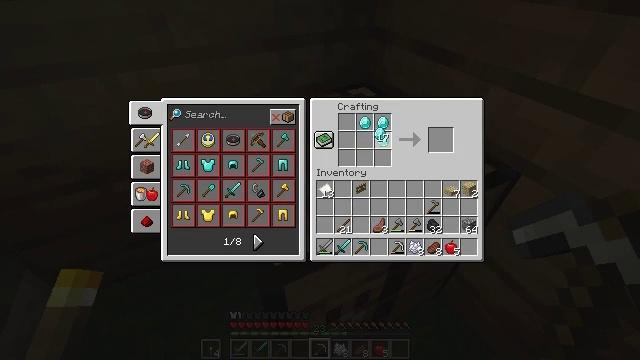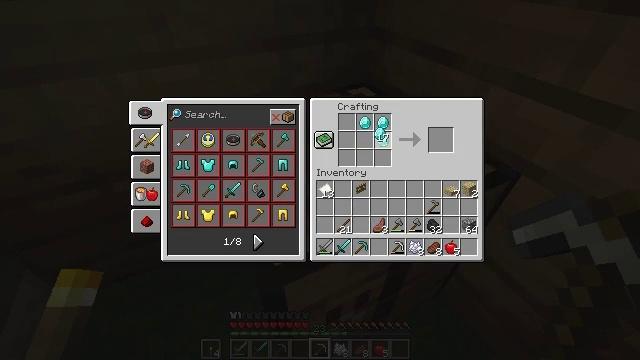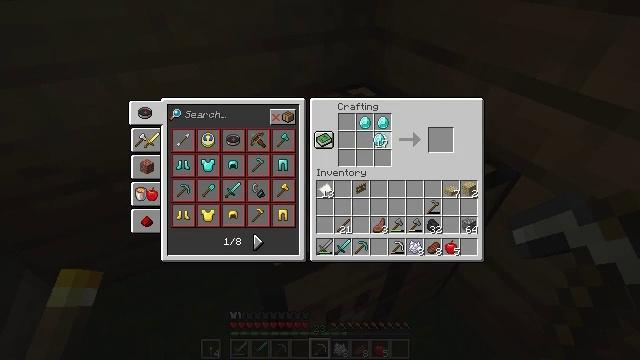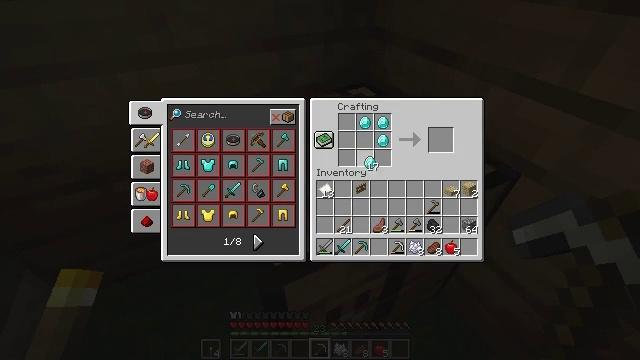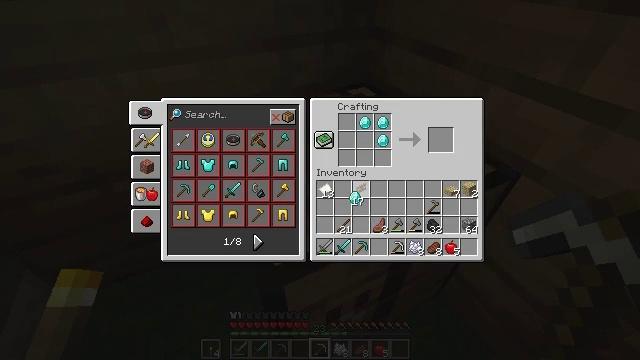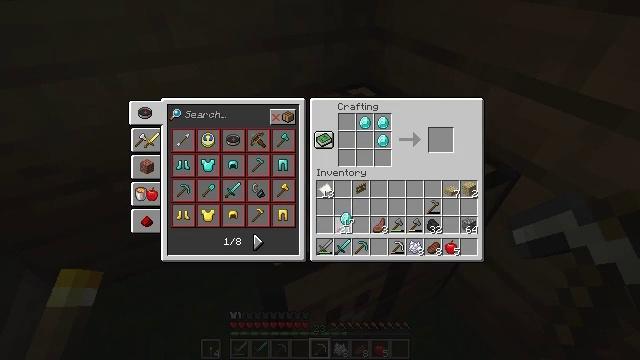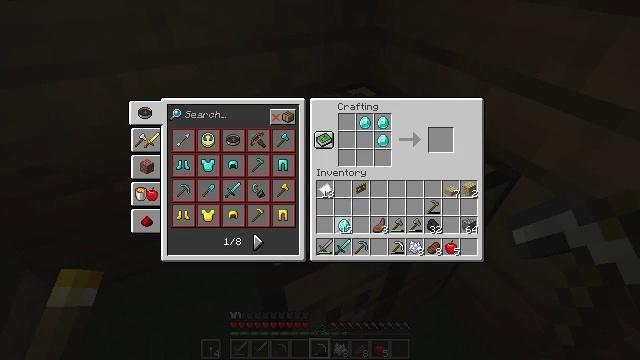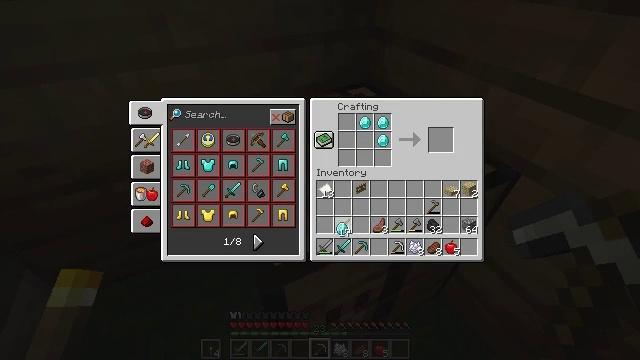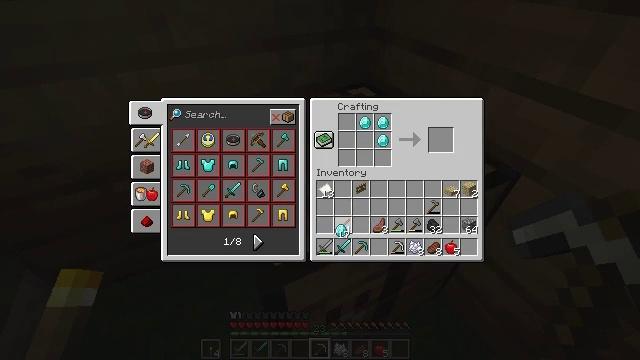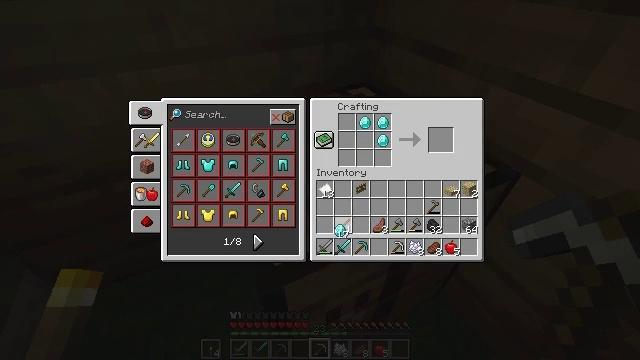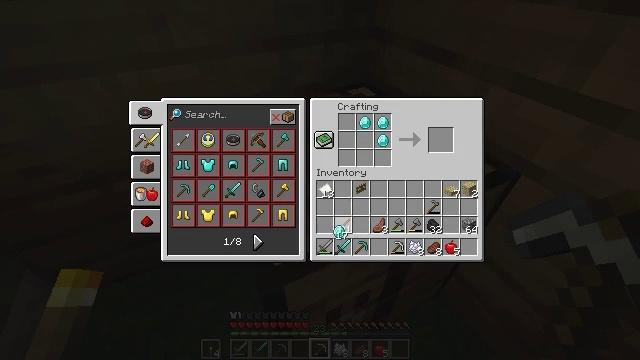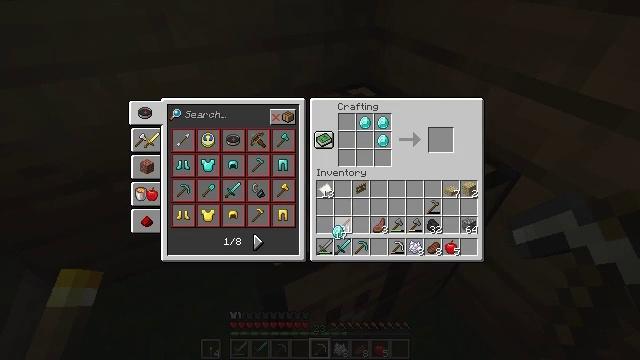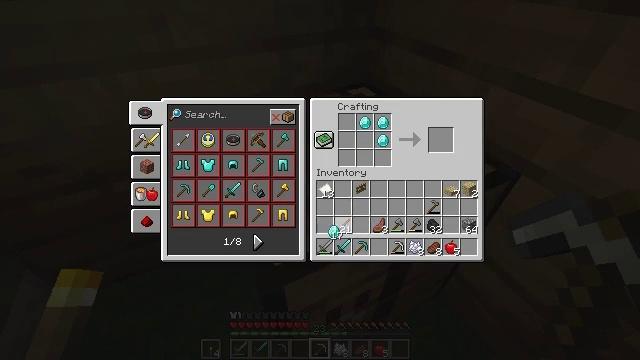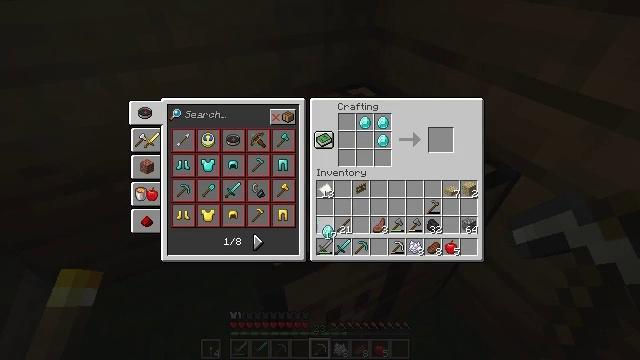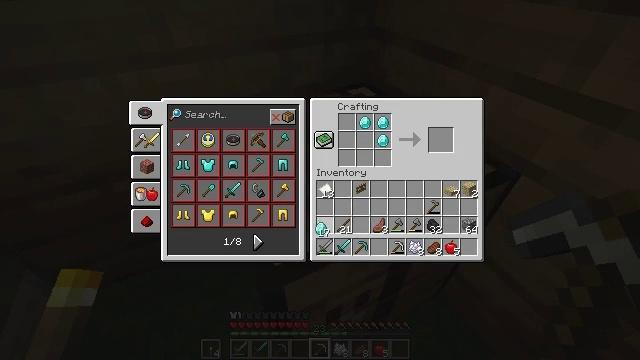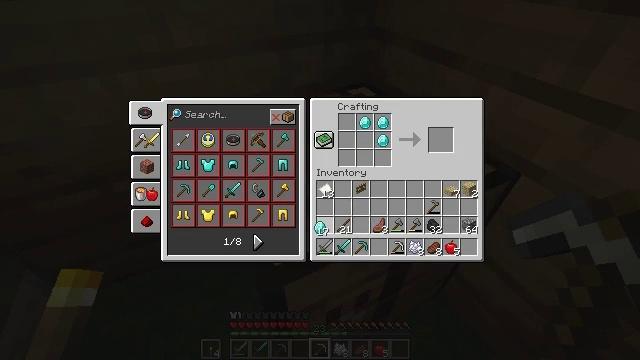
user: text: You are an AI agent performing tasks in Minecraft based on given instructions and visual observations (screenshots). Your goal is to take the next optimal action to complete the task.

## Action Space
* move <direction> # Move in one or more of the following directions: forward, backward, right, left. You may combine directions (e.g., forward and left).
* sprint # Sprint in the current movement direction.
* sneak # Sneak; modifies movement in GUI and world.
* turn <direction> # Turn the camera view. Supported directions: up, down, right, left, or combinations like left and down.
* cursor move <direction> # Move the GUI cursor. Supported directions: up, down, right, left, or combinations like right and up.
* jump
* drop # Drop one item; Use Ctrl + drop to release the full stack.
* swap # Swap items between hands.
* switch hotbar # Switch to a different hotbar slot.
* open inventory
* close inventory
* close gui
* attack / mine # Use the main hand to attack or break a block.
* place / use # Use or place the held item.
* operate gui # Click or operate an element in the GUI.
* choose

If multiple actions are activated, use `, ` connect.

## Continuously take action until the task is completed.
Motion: motion action
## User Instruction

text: Craft the diamond axe using sticks and diamonds.
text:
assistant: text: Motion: no_op
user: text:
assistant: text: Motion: no_op
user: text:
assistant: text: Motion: cursor move left and down
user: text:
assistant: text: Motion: cursor move left and down
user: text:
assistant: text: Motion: cursor move left and down
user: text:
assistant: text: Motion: cursor move down
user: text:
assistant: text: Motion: no_op
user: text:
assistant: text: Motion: no_op
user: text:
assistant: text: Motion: no_op
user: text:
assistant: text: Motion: no_op
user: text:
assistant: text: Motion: no_op
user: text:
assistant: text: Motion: no_op
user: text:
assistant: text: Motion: no_op
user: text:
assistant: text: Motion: cursor move left
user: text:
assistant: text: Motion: no_op
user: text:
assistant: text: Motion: no_op
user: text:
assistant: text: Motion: no_op
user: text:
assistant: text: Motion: no_op
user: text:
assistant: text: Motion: no_op
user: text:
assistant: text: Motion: operate gui
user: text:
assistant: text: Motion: operate gui
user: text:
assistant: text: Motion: operate gui
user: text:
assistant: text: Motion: no_op
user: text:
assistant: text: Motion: no_op
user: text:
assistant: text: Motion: no_op
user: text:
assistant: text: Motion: no_op
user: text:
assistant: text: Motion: no_op
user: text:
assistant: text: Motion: no_op
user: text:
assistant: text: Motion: no_op
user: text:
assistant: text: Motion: no_op